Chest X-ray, AP view. Patient: 65 years old, sex F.
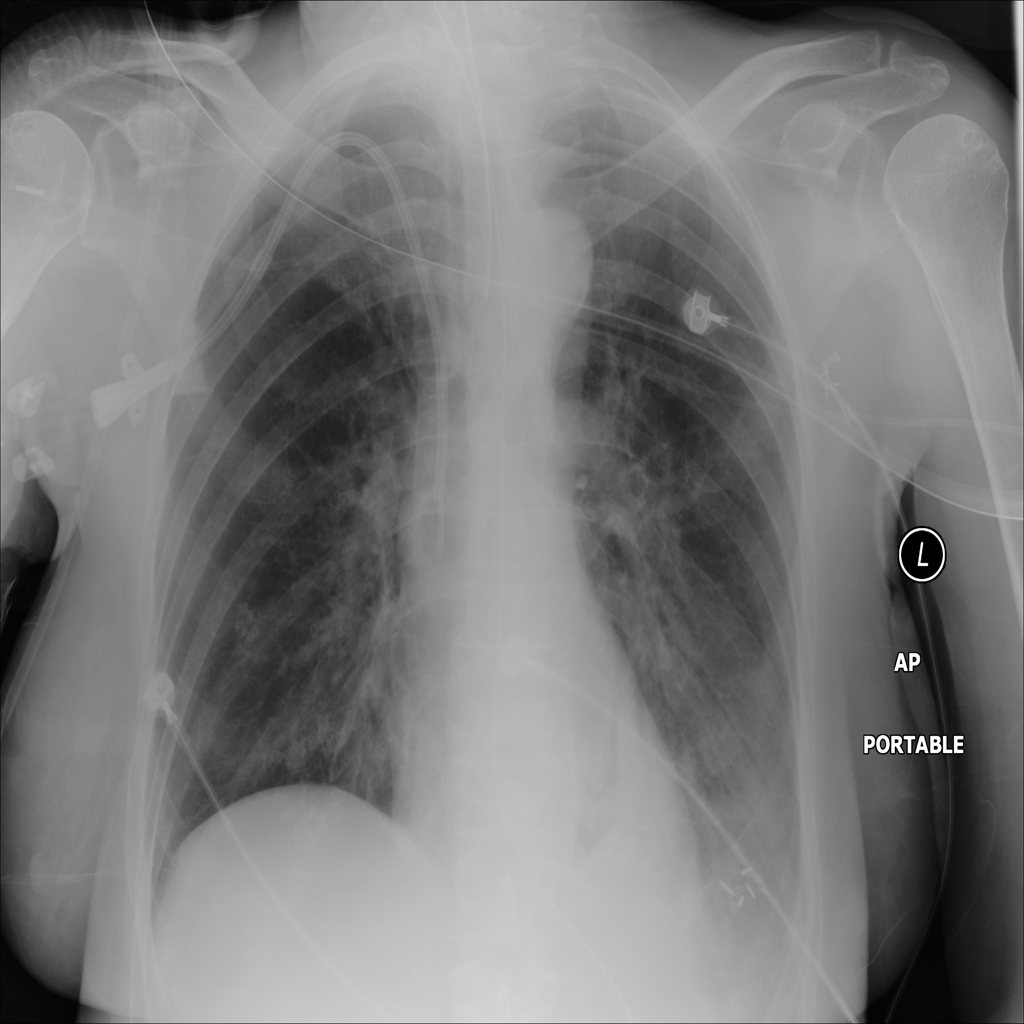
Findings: Effusion, Infiltration